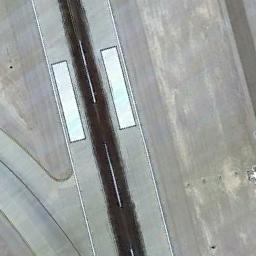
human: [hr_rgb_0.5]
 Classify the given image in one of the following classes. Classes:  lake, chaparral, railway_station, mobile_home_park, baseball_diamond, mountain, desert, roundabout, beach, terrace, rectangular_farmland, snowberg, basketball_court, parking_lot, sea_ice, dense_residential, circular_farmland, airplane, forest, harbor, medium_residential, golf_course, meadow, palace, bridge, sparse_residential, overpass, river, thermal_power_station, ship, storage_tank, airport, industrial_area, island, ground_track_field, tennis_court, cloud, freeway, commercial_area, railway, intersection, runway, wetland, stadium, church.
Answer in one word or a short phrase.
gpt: runway